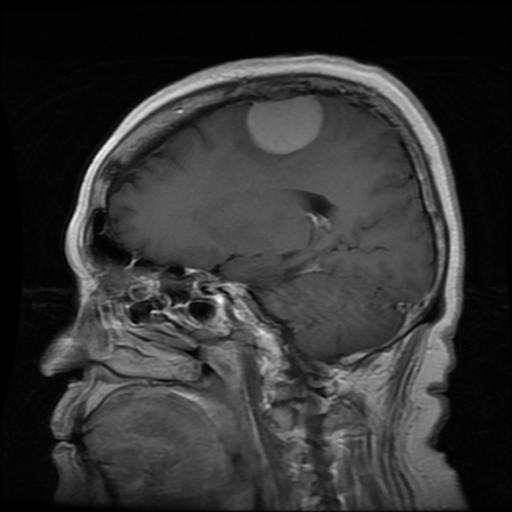
Label: meningioma